Question: I simple form which have some fields. So i decided to add few DataField with textboxes and labels. Labels manageable and their length can be changed and i need to place my textboxes on the same distance from left side. How can i do this thing?

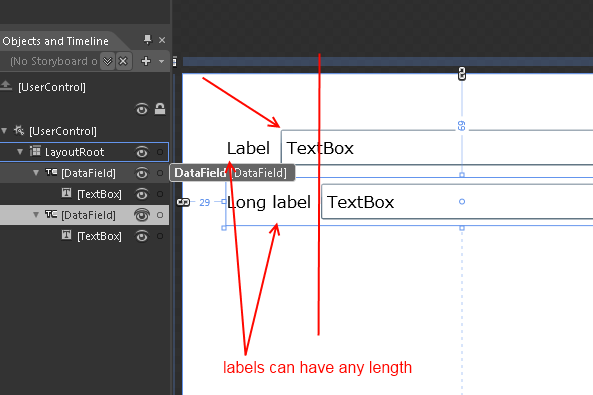
Answer: Try setting
'''
tk:DataField.IsFieldGroup="True"
'''
where tk is the namespace of the toolkit for the DataField; on the parent container of all the field labels you want to be the same width.
like
'''
<Grid tk:DataField.IsFieldGroup="True">...
'''
That will make the labels the same width as the longest label in the FieldGroup.